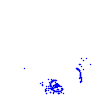
Particle: electron